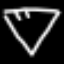
Label: diamond